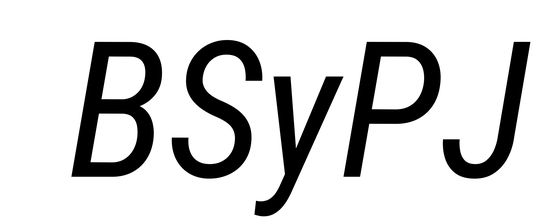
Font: Roboto-Italic_Condensed_Italic